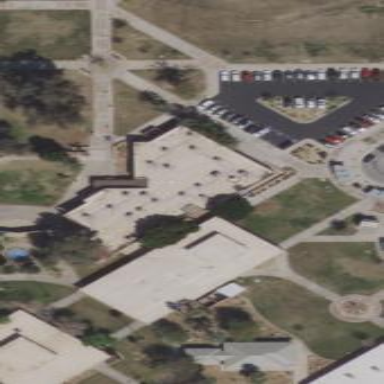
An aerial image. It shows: College building.